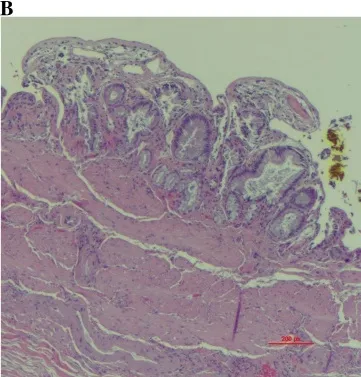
Mild mucosal hyperplasia with surface epithelial denudation and muscle hypertrophy and fibrosis (b).
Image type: pathology (h&e)